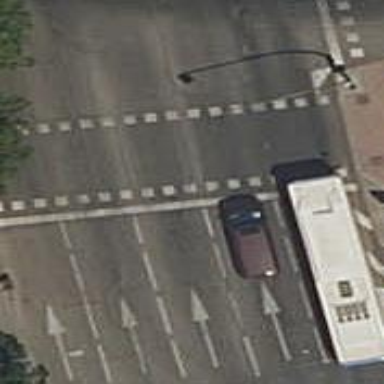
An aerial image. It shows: Crossing with traffic signals.